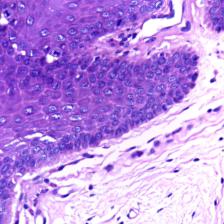
Diagnosis: Normal